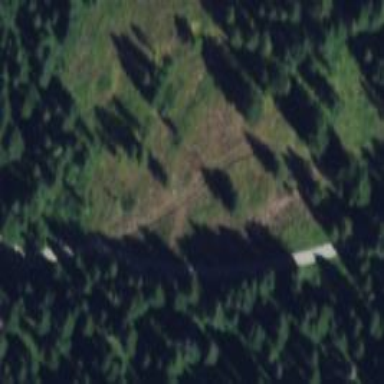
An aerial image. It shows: Intermediate-level Nordic ski piste suitable for both skating and classic skiing.